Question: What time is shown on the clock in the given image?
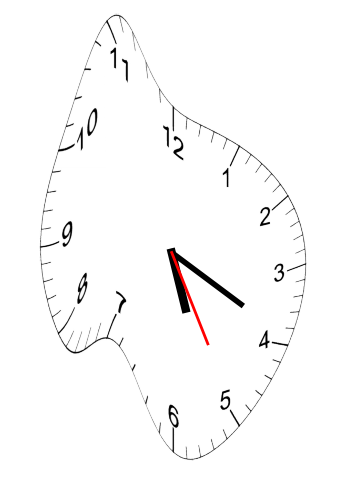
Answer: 05:19:25